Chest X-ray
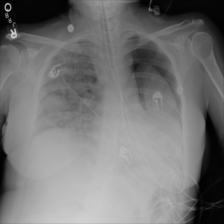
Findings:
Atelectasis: negative
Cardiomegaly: negative
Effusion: negative
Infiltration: negative
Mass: negative
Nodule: negative
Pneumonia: negative
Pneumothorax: negative
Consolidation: negative
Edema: negative
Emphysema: negative
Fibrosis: negative
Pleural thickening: negative
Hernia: negative